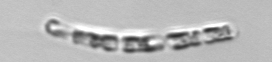
Label: Guinardia_striata